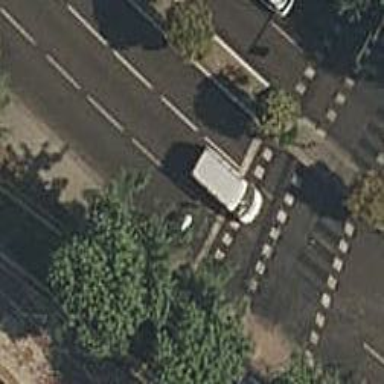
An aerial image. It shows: Road with traffic signals.